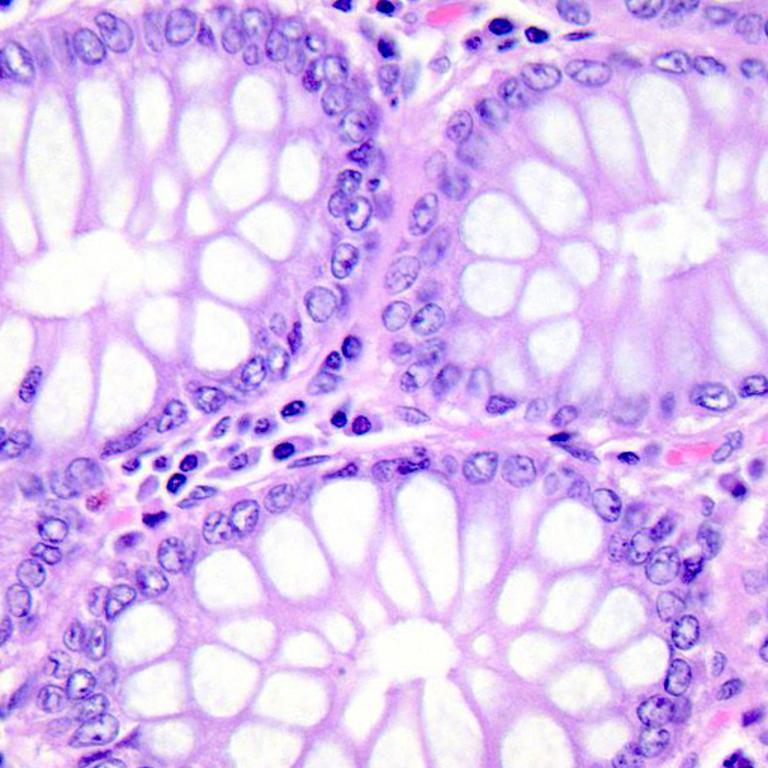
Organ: colon
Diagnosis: benign